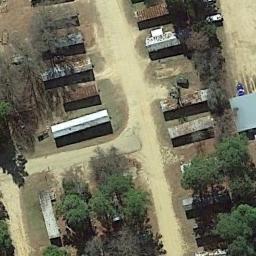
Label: mobile_home_park